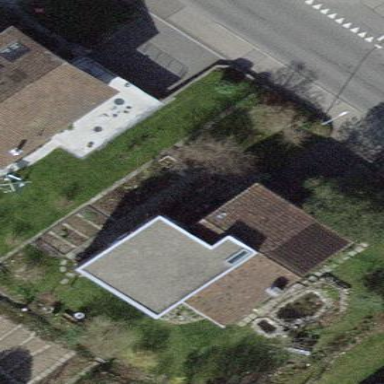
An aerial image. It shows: Detached building.